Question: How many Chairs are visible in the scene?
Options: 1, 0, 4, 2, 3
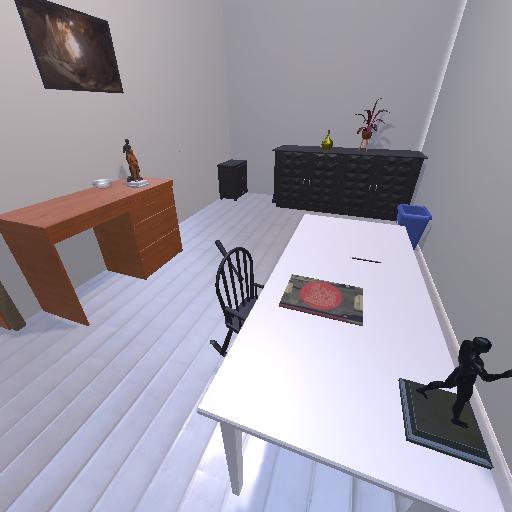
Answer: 1